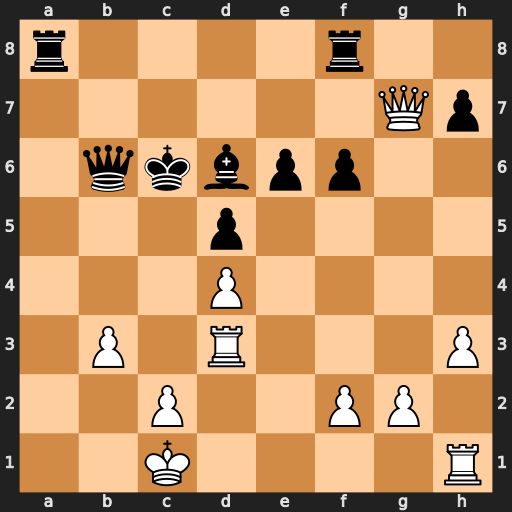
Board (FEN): r4r2/6Qp/1qkbpp2/3p4/3P4/1P1R3P/2P2PP1/2K4R
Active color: w
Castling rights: -
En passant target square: -
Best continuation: Rc3+ Kb5 Qd7+